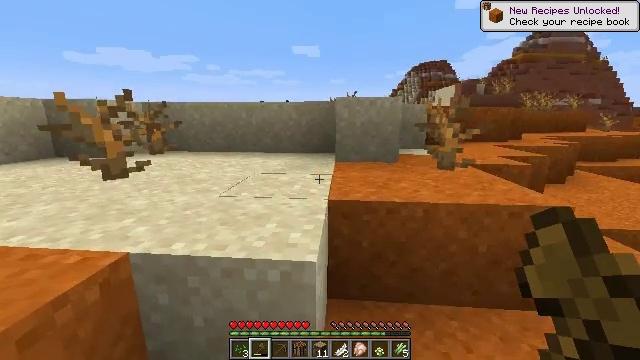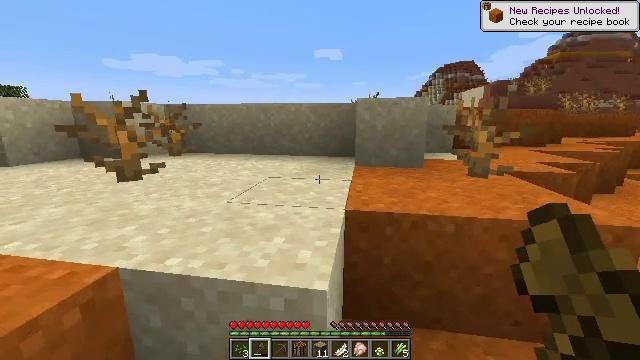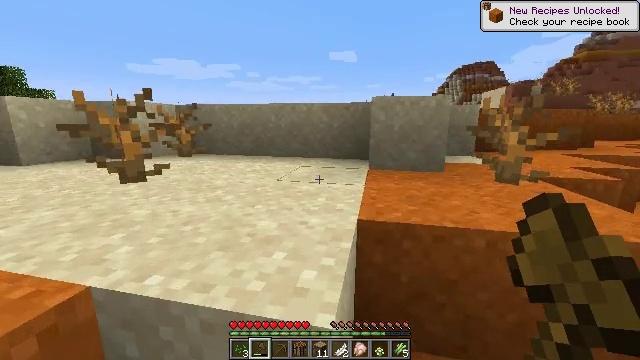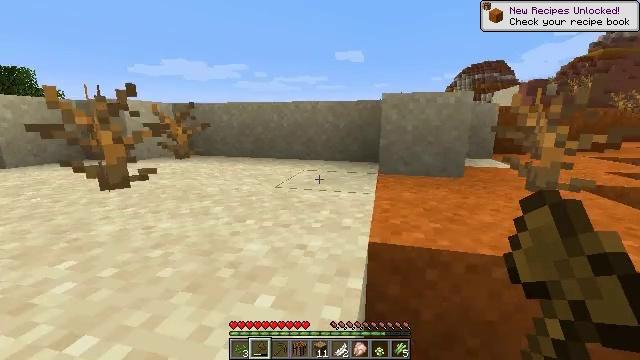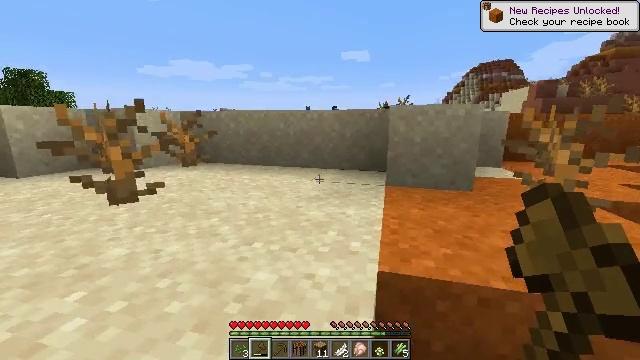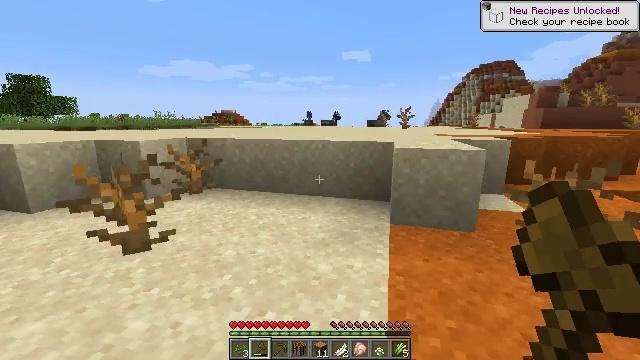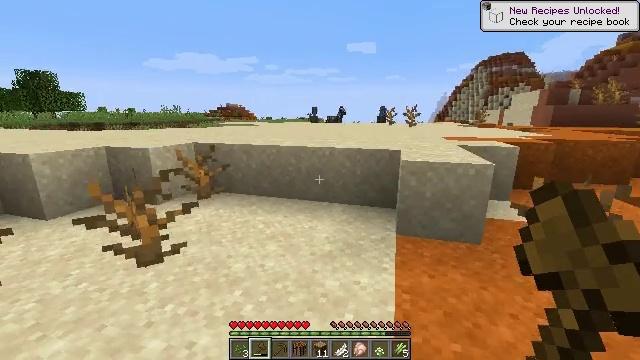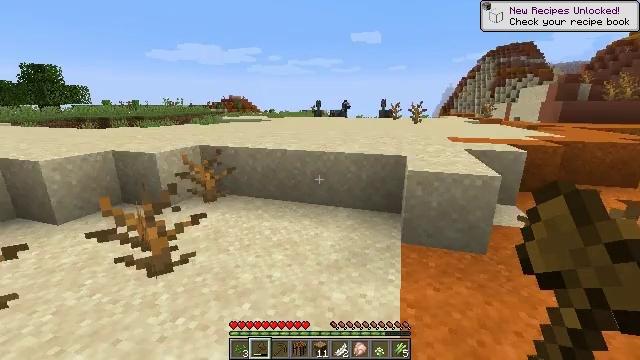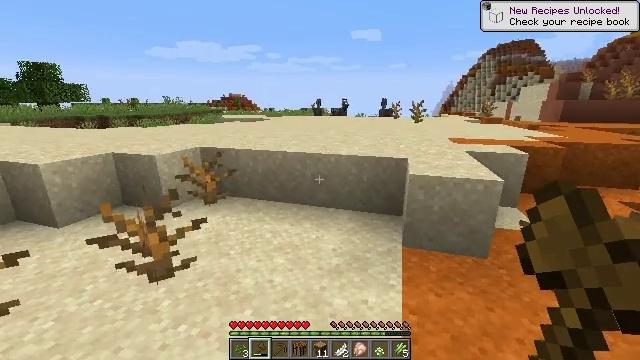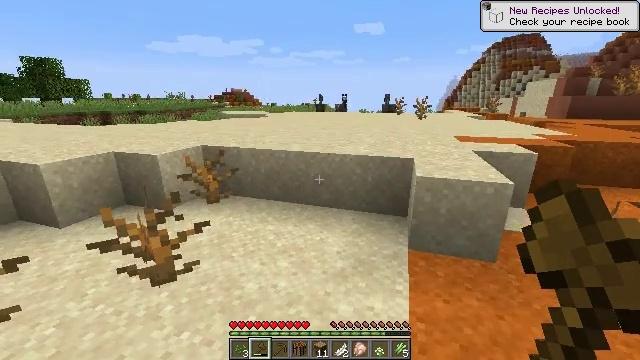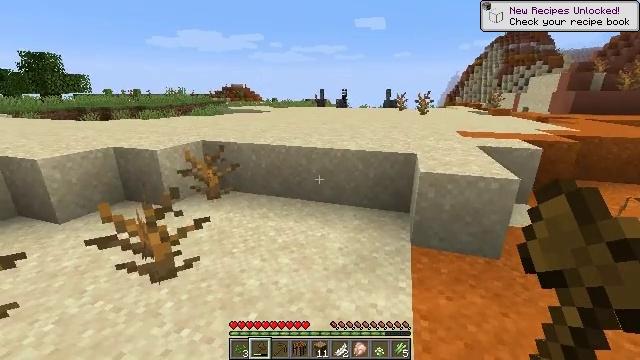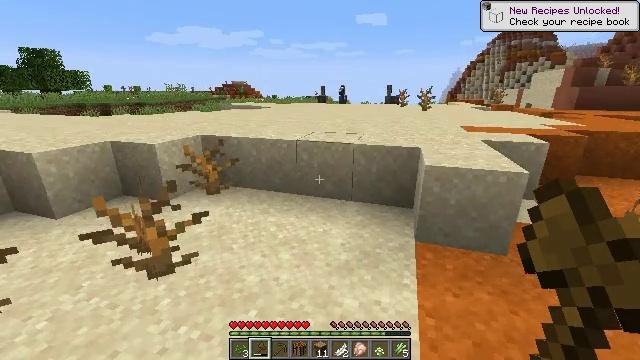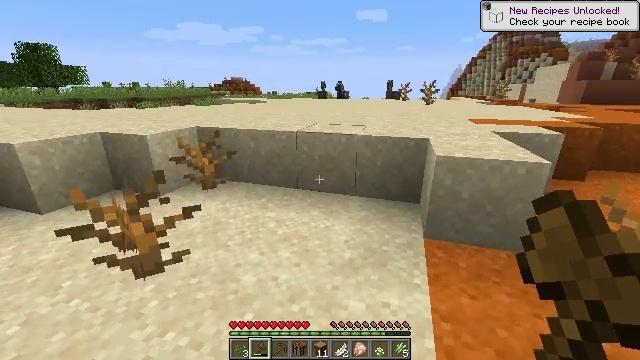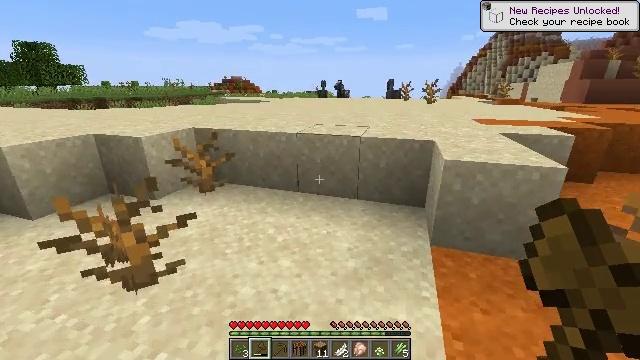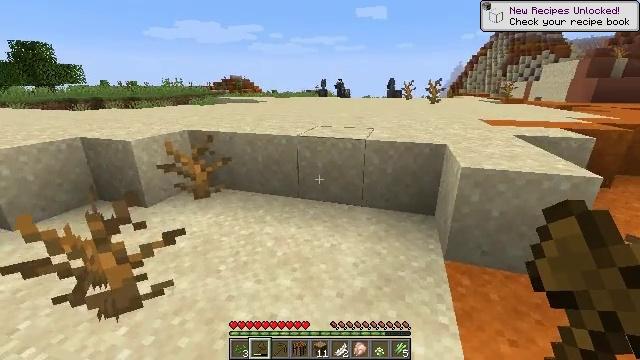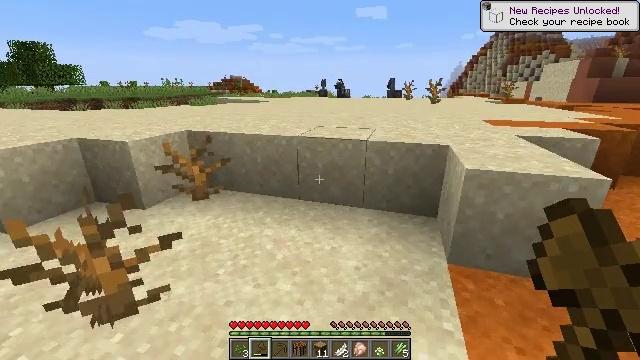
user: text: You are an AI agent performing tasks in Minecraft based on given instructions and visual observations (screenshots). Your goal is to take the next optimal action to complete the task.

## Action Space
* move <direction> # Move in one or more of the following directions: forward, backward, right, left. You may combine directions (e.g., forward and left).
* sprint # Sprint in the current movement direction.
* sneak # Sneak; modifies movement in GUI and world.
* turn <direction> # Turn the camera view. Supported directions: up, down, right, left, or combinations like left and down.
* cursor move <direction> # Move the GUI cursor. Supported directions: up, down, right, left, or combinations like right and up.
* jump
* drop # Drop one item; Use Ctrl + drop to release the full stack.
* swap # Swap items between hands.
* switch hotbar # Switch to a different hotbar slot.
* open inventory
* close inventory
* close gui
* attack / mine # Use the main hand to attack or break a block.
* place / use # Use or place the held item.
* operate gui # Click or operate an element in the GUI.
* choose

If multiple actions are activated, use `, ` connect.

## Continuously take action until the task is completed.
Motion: motion action
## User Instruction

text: Break the dead bush for sticks.
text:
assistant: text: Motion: move forward, turn left
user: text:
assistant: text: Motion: move forward, turn left
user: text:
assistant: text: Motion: move forward, turn left
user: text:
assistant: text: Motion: move forward, turn left, jump
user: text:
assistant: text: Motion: move forward, jump
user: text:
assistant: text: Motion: move forward, turn left and down, jump
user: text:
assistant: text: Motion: move forward, turn down, jump
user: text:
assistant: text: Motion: move forward
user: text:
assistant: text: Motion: move forward, turn down
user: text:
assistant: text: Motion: move forward
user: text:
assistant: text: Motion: move forward
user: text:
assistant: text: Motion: move forward
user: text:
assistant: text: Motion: move forward
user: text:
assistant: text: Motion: move forward
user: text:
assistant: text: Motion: move forward
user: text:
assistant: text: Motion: move forward
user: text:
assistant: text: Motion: move forward
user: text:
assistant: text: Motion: move forward
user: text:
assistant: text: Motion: move forward
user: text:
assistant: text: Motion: move forward
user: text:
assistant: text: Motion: move forward
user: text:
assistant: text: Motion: move forward
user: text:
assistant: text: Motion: move forward
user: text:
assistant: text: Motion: move forward
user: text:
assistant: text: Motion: move forward
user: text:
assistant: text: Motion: move forward, turn right, jump
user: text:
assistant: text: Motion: move forward, turn right, jump
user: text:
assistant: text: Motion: move forward, turn right, jump
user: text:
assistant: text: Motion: move forward, turn right, jump
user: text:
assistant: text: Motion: move forward, jump